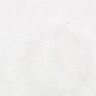
Metastatic tissue present: no